Question: I'm performing a migration of database, to , in a C# application. The application mentioned, is using Entity Framework to access the database.
In this database there's a procedure that returns a , I researched and found that Oracle does not understand the "ComplexType" and I need to perform the mapping of the output parameter in web.config, then:
'''
<oracle.manageddataaccess.client>
<version number="*">
<implicitRefCursor>
<storedProcedure schema="ALERTA_MPLUS" name="PR_CONSULTA_DADOS_ROBO">
<refCursor name="CV_1">
<bindInfo mode="Output" />
<metadata columnOrdinal="0" columnName="Broker" baseColumnName="Broker" baseSchemaName="ALERTA_MPLUS" baseTableName="tt_Resultado_Final" nativeDataType="Varchar2" providerType="Varchar2" columnSize="50" />
<metadata columnOrdinal="1" columnName="Companhia" baseColumnName="Companhia" baseSchemaName="ALERTA_MPLUS" baseTableName="tt_Resultado_Final" nativeDataType="Varchar2" providerType="Varchar2" columnSize="100" />
<metadata columnOrdinal="2" columnName="Metrica" baseColumnName="Metrica" baseSchemaName="ALERTA_MPLUS" baseTableName="tt_Resultado_Final" nativeDataType="Varchar2" providerType="Varchar2" columnSize="50" />
<metadata columnOrdinal="3" columnName="Q1" baseColumnName="Q1" baseSchemaName="ALERTA_MPLUS" baseTableName="tt_Resultado_Final" nativeDataType="NVarchar2" providerType="NVarchar2" columnSize="50" />
<metadata columnOrdinal="4" columnName="Q2" baseColumnName="Q2" baseSchemaName="ALERTA_MPLUS" baseTableName="tt_Resultado_Final" nativeDataType="NVarchar2" providerType="NVarchar2" columnSize="50" />
<metadata columnOrdinal="5" columnName="Q3" baseColumnName="Q3" baseSchemaName="ALERTA_MPLUS" baseTableName="tt_Resultado_Final" nativeDataType="NVarchar2" providerType="NVarchar2" columnSize="50" />
<metadata columnOrdinal="6" columnName="Q4" baseColumnName="Q4" baseSchemaName="ALERTA_MPLUS" baseTableName="tt_Resultado_Final" nativeDataType="NVarchar2" providerType="NVarchar2" columnSize="50" />
</refCursor>
</storedProcedure>
</implicitRefCursor>
</version>
</oracle.manageddataaccess.client>
'''
This mapping worked perfectly in the development environment, but when I passed the application for approval gave the following error:

I've tried some solutions but none was successful:
- - Searching, I found the Oracle documentation that indicates the mapping that way:'''
<oracle.dataaccess.client>
<settings>
<add name="ALERTA_MPLUS.PR_CONSULTA_DADOS_ROBO.RefCursor.CV_1" value="implicitRefCursor bindinfo='mode=Output'" />
<add name="ALERTA_MPLUS.PR_CONSULTA_DADOS_ROBO.RefCursorMetaData.CV_1.Column.0" value="implicitRefCursor metadata='ColumnName=Broker;BaseColumnName=Broker;BaseSchemaName=ALERTA_MPLUS;BaseTableName=tt_Resultado_Final;NATIVEDATATYPE=Varchar2;ProviderType=Varchar2'" />
<add name="ALERTA_MPLUS.PR_CONSULTA_DADOS_ROBO.RefCursorMetaData.CV_1.Column.1" value="implicitRefCursor metadata='ColumnName=Companhia;BaseColumnName=Companhia;BaseSchemaName=ALERTA_MPLUS;BaseTableName=tt_Resultado_Final;NATIVEDATATYPE=Varchar2;ProviderType=Varchar2'" />
<add name="ALERTA_MPLUS.PR_CONSULTA_DADOS_ROBO.RefCursorMetaData.CV_1.Column.2" value="implicitRefCursor metadata='ColumnName=Metrica;BaseColumnName=Metrica;BaseSchemaName=ALERTA_MPLUS;BaseTableName=tt_Resultado_Final;NATIVEDATATYPE=Varchar2;ProviderType=Varchar2'" />
<add name="ALERTA_MPLUS.PR_CONSULTA_DADOS_ROBO.RefCursorMetaData.CV_1.Column.3" value="implicitRefCursor metadata='ColumnName=Q1;BaseColumnName=Q1;BaseSchemaName=ALERTA_MPLUS;BaseTableName=tt_Resultado_Final;NATIVEDATATYPE=NVarchar2;ProviderType=NVarchar2'" />
<add name="ALERTA_MPLUS.PR_CONSULTA_DADOS_ROBO.RefCursorMetaData.CV_1.Column.4" value="implicitRefCursor metadata='ColumnName=Q2;BaseColumnName=Q2;BaseSchemaName=ALERTA_MPLUS;BaseTableName=tt_Resultado_Final;NATIVEDATATYPE=NVarchar2;ProviderType=NVarchar2'" />
<add name="ALERTA_MPLUS.PR_CONSULTA_DADOS_ROBO.RefCursorMetaData.CV_1.Column.5" value="implicitRefCursor metadata='ColumnName=Q3;BaseColumnName=Q3;BaseSchemaName=ALERTA_MPLUS;BaseTableName=tt_Resultado_Final;NATIVEDATATYPE=NVarchar2;ProviderType=NVarchar2'" />
<add name="ALERTA_MPLUS.PR_CONSULTA_DADOS_ROBO.RefCursorMetaData.CV_1.Column.6" value="implicitRefCursor metadata='ColumnName=Q4;BaseColumnName=Q4;BaseSchemaName=ALERTA_MPLUS;BaseTableName=tt_Resultado_Final;NATIVEDATATYPE=NVarchar2;ProviderType=NVarchar2'" />
</settings>
</oracle.dataaccess.client>
'''
This is code return the following error (in all environments):
'''
ORA-06550: line 1, colunm 8: PLS-00306:
wrong number or types of arguments in call to
'PR_CONSULTA_DADOS_ROBO' ORA-06550: line 1, colunm 8: PL/SQL:
Statement ignored;
'''
-
Some information that I think are necessary:
- - - - -
If you can help me...
Very thanks in advance!
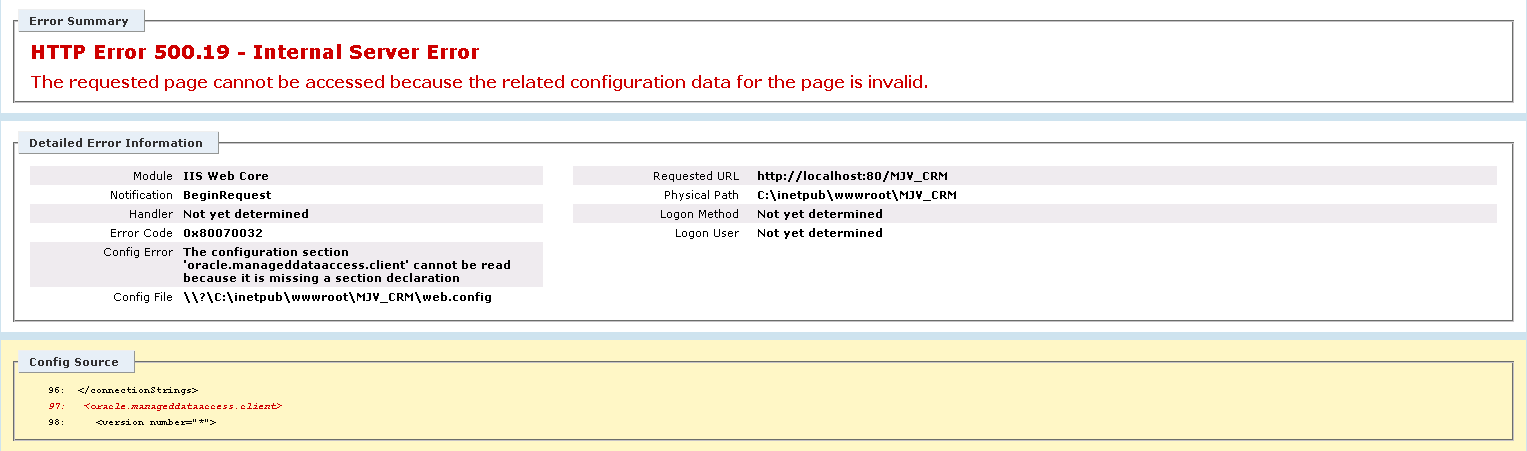
Answer: After many trials and errors managed to solve. I do not know if it is the best solution but worked.
In 'machine.config' exists a definition of '<oracle.manageddataaccess.client>':
'''
<configSections>
<section name="oracle.manageddataaccess.client" type="OracleInternal.Common.ODPMSectionHandler, Oracle.ManagedDataAccess, Version=4.121.1.0, Culture=neutral, PublicKeyToken=89b483f429c47342" />
</configSections>
'''
So I added this declaration in 'web.config' and it worked perfectly.